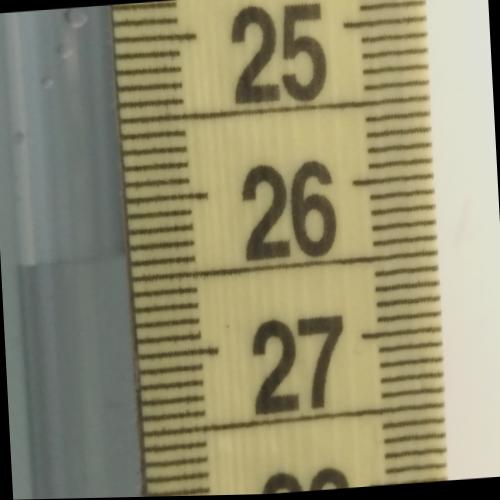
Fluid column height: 26.3 cm